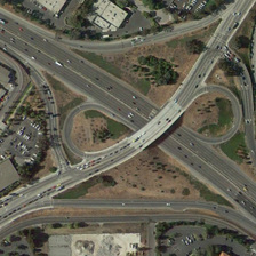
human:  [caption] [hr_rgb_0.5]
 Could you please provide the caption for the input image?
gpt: A large number of cars passed over the viaduct and crossed the busy roads on the ground.

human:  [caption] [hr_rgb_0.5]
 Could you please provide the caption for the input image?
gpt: A large number of cars crossed viaducts and busy streets on the ground.

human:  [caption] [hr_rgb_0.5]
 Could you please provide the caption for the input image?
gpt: There are two ring roads on the viaduct, and there are some houses and parking lots nearby.

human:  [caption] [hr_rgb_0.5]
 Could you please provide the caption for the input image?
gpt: A large number of cars passed the viaduct and crossed the busy roads on the ground.

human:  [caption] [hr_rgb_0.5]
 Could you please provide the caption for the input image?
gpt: There are two ring roads in the viaduct, with houses and parking lots nearby.